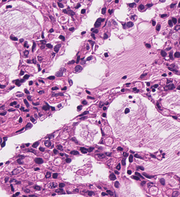
Tumor epithelial tissue: yes
Tumor-associated stroma tissue: no
Normal tissue: no